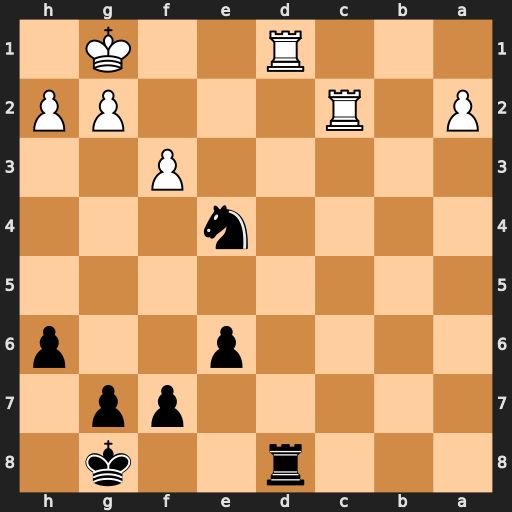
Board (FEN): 3r2k1/5pp1/4p2p/8/4n3/5P2/P1R3PP/3R2K1
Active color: b
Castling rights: -
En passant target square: -
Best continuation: Rxd1#